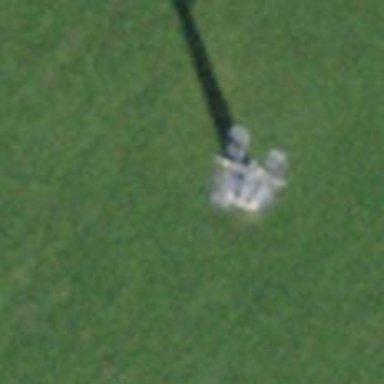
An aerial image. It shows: Pylon for aerialway.